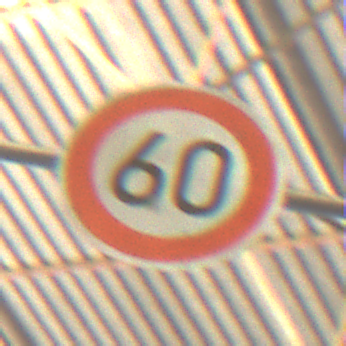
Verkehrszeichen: Geschwindigkeit60
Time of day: Midday
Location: Indoor (Urban)
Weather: NotSpecified
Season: NotSpecified
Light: Natural